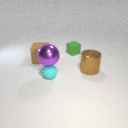
large purple metal sphere above small cyan rubber sphere